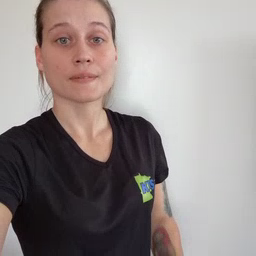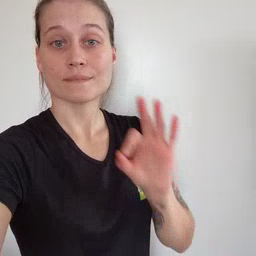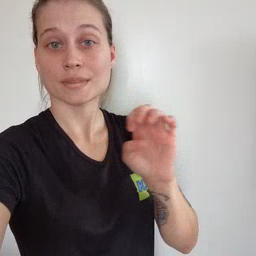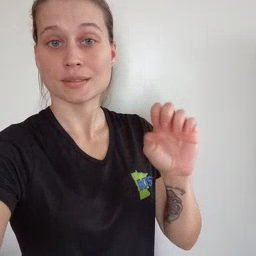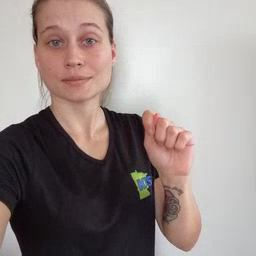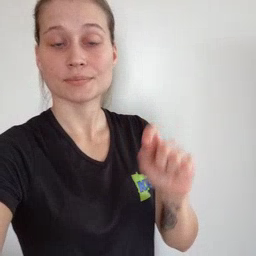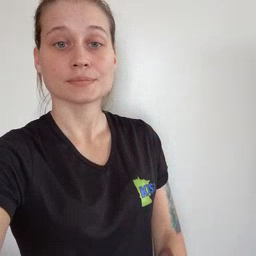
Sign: feet